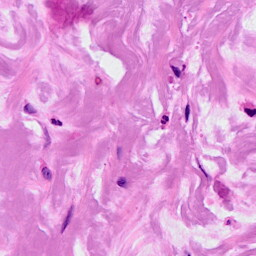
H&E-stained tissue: Breast